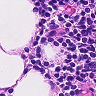
Metastatic tissue present: no